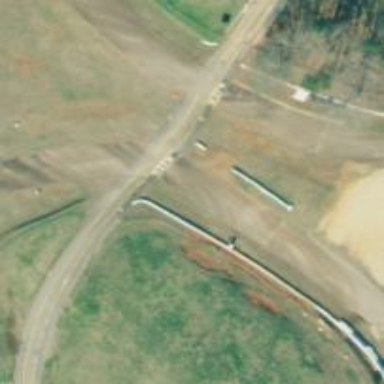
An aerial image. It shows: Raceway road used for racing services.